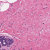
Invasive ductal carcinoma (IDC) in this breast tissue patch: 0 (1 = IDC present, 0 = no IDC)